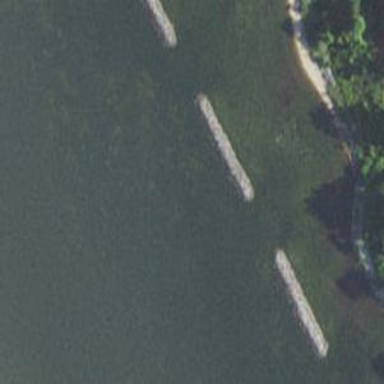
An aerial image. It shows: Breakwater structure.